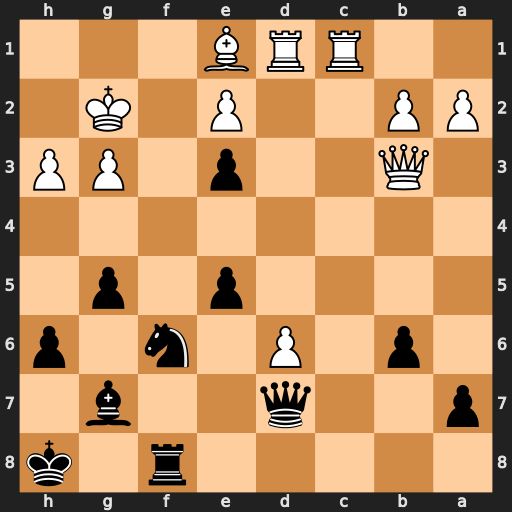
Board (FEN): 5r1k/p2q2b1/1p1P1n1p/4p1p1/8/1Q2p1PP/PP2P1K1/2RRB3
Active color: b
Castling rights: -
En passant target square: -
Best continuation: g4 h4 Qf5 Qxe3 Nd5